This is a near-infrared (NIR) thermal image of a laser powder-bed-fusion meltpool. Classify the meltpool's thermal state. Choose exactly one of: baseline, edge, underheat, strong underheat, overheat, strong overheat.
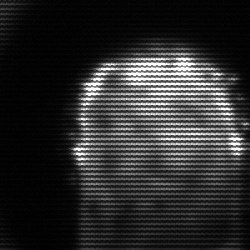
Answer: baseline